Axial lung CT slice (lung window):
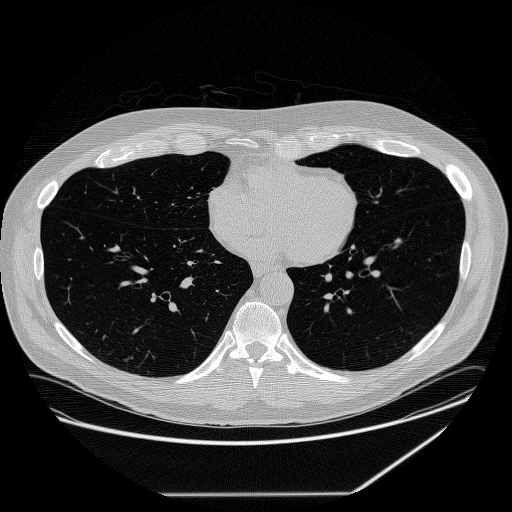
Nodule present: no